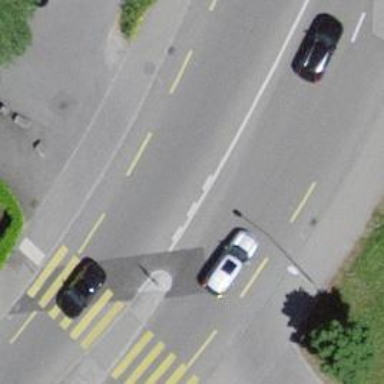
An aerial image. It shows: Secondary road with asphalt surface and sidewalks on both sides. There is lane for cyclists on both sides of the road.